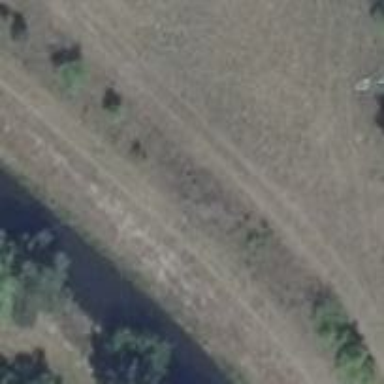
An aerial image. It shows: Grass track with grade5 track type.